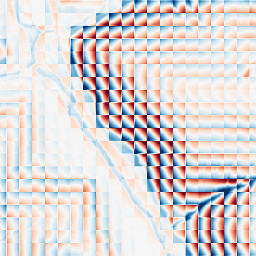
Category: wavelet
Decomposition family: wavelet_dwt
Decomposition parameters: wavelet: haar
level: 4
Upsampling method: bspline
Upsampling parameters: scale: 2
Upsampling scale: 2